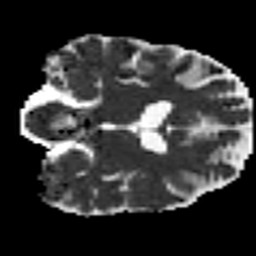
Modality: MD
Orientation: coronal
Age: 49
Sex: female
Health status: ill
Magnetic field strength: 3 T
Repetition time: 8.4 s
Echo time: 0.0926 s